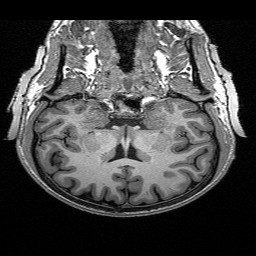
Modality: T1w
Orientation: sagittal